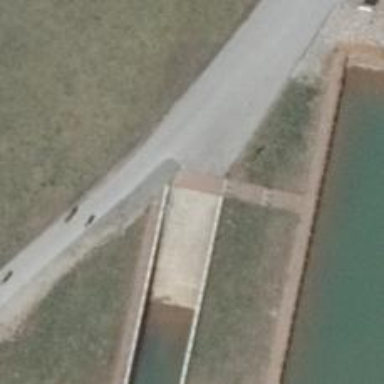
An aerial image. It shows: Slipway on leisure land.